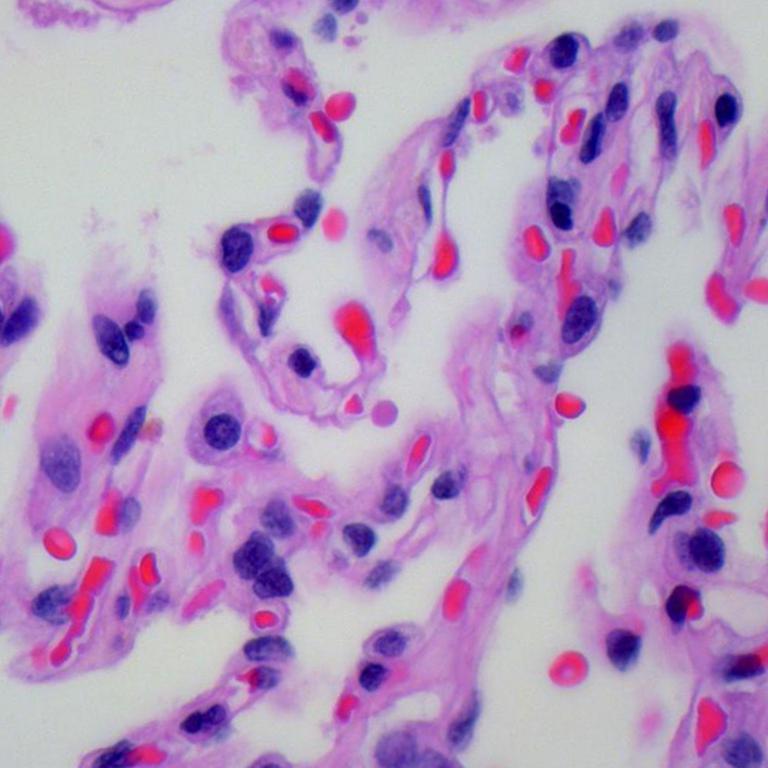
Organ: lung
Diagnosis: benign